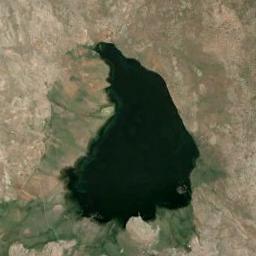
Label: lake